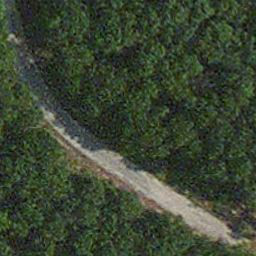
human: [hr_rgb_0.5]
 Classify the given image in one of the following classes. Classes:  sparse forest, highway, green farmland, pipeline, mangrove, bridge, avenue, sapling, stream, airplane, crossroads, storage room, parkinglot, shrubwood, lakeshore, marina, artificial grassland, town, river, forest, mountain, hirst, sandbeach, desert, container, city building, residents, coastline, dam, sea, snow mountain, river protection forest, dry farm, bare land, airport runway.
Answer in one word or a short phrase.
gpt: avenue